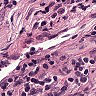
Metastatic tissue present: yes